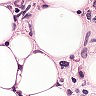
Metastatic tissue present: yes